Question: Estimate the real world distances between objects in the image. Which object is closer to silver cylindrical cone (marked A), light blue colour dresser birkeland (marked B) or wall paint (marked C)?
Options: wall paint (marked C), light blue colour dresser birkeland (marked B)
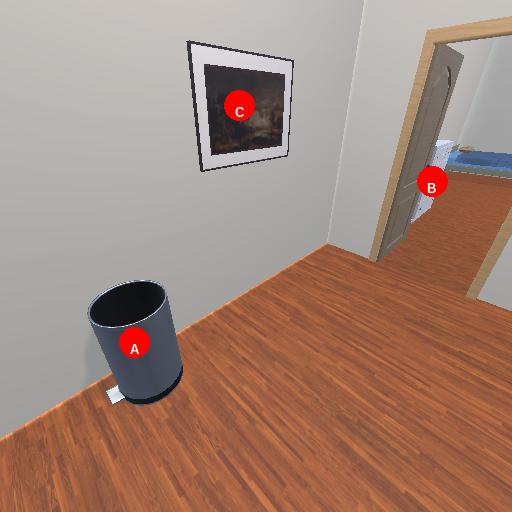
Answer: wall paint (marked C)